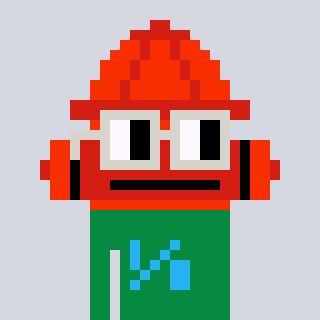
a pixel art character with square light gray glasses, a fire hydrant-shaped head and a green-colored body on a cool background